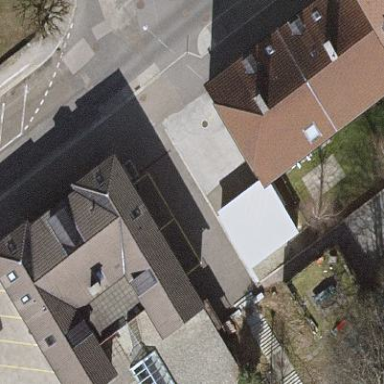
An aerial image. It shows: Apartment building with side-hipped roof.